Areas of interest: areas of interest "Weifang City Yidu Central Hospital (East Campus)"
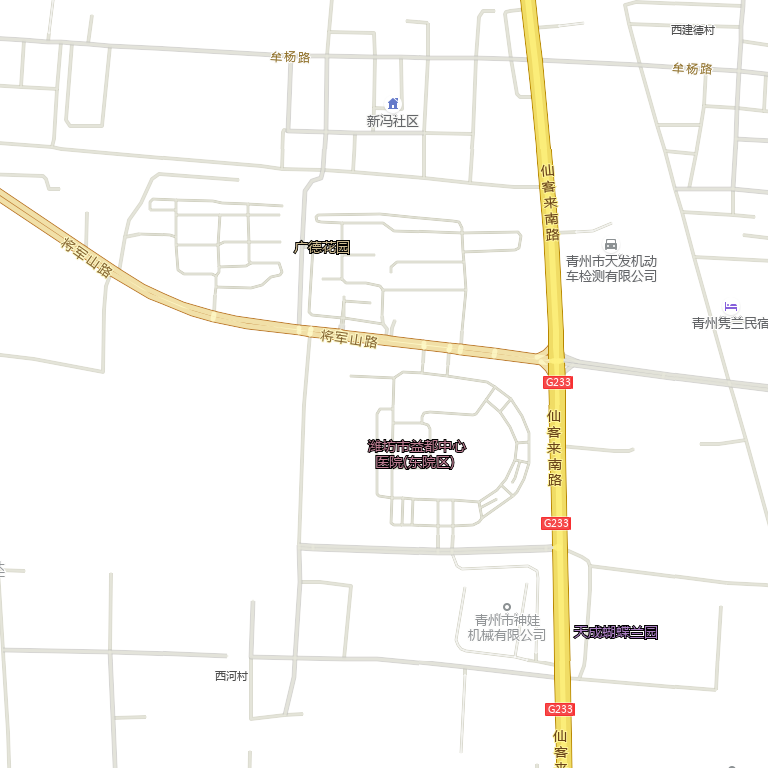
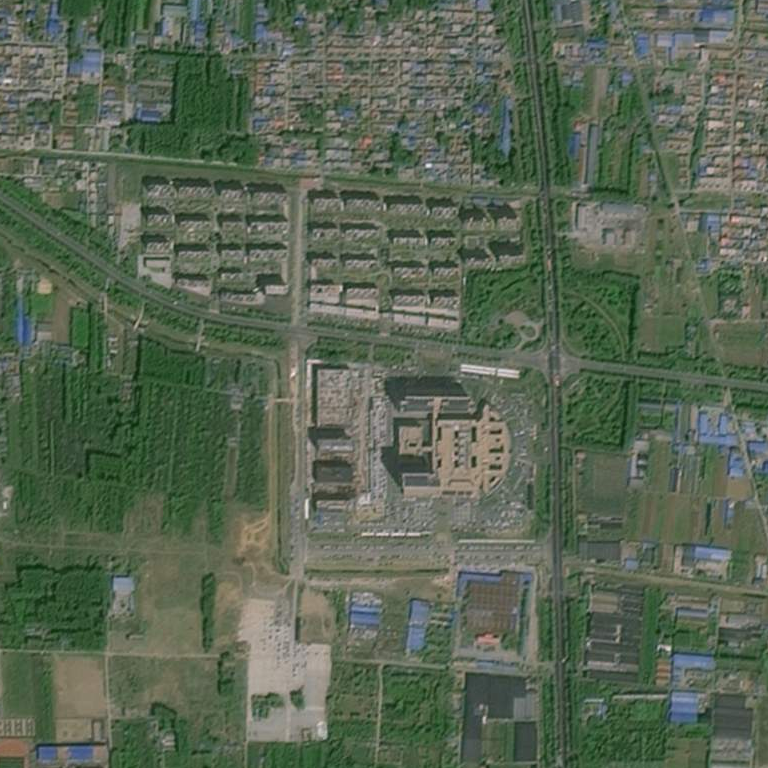